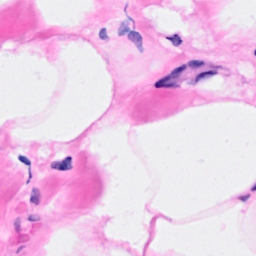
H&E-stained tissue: Breast